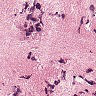
Metastatic tissue present: yes